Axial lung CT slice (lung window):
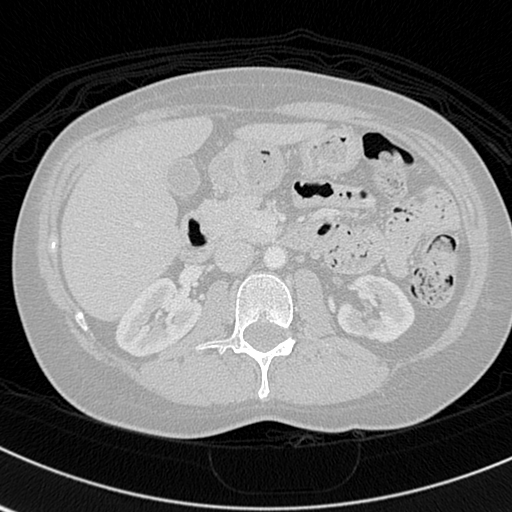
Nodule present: no